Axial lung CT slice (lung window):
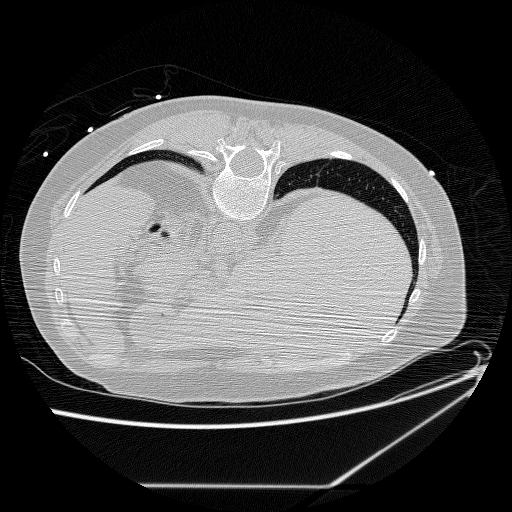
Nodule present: no